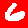
Digit: 6